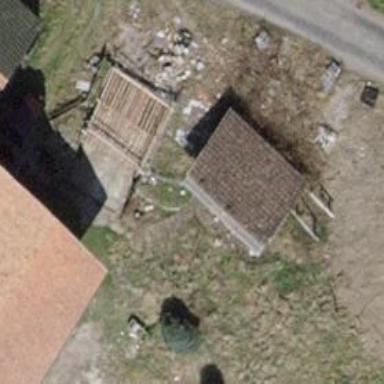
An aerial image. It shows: Carport building.